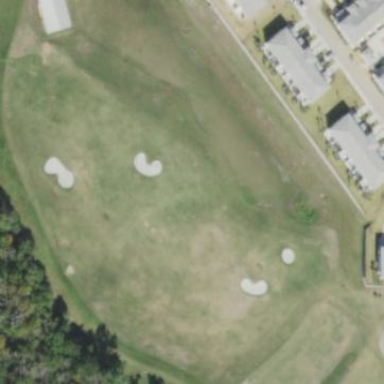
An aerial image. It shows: Rough area on grassy golf course.